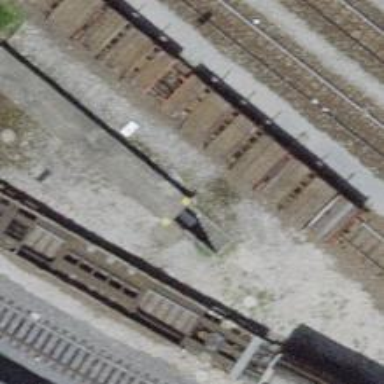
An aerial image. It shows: Retaining wall.